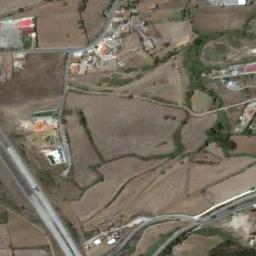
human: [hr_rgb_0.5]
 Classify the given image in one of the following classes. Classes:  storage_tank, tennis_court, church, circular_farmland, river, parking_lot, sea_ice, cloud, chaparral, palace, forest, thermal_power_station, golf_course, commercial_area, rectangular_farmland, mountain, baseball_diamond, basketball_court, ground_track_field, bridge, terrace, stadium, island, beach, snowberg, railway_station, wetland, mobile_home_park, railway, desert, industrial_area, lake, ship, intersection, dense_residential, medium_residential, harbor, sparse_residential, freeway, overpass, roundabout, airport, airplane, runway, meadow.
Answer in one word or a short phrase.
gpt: terrace